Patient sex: F
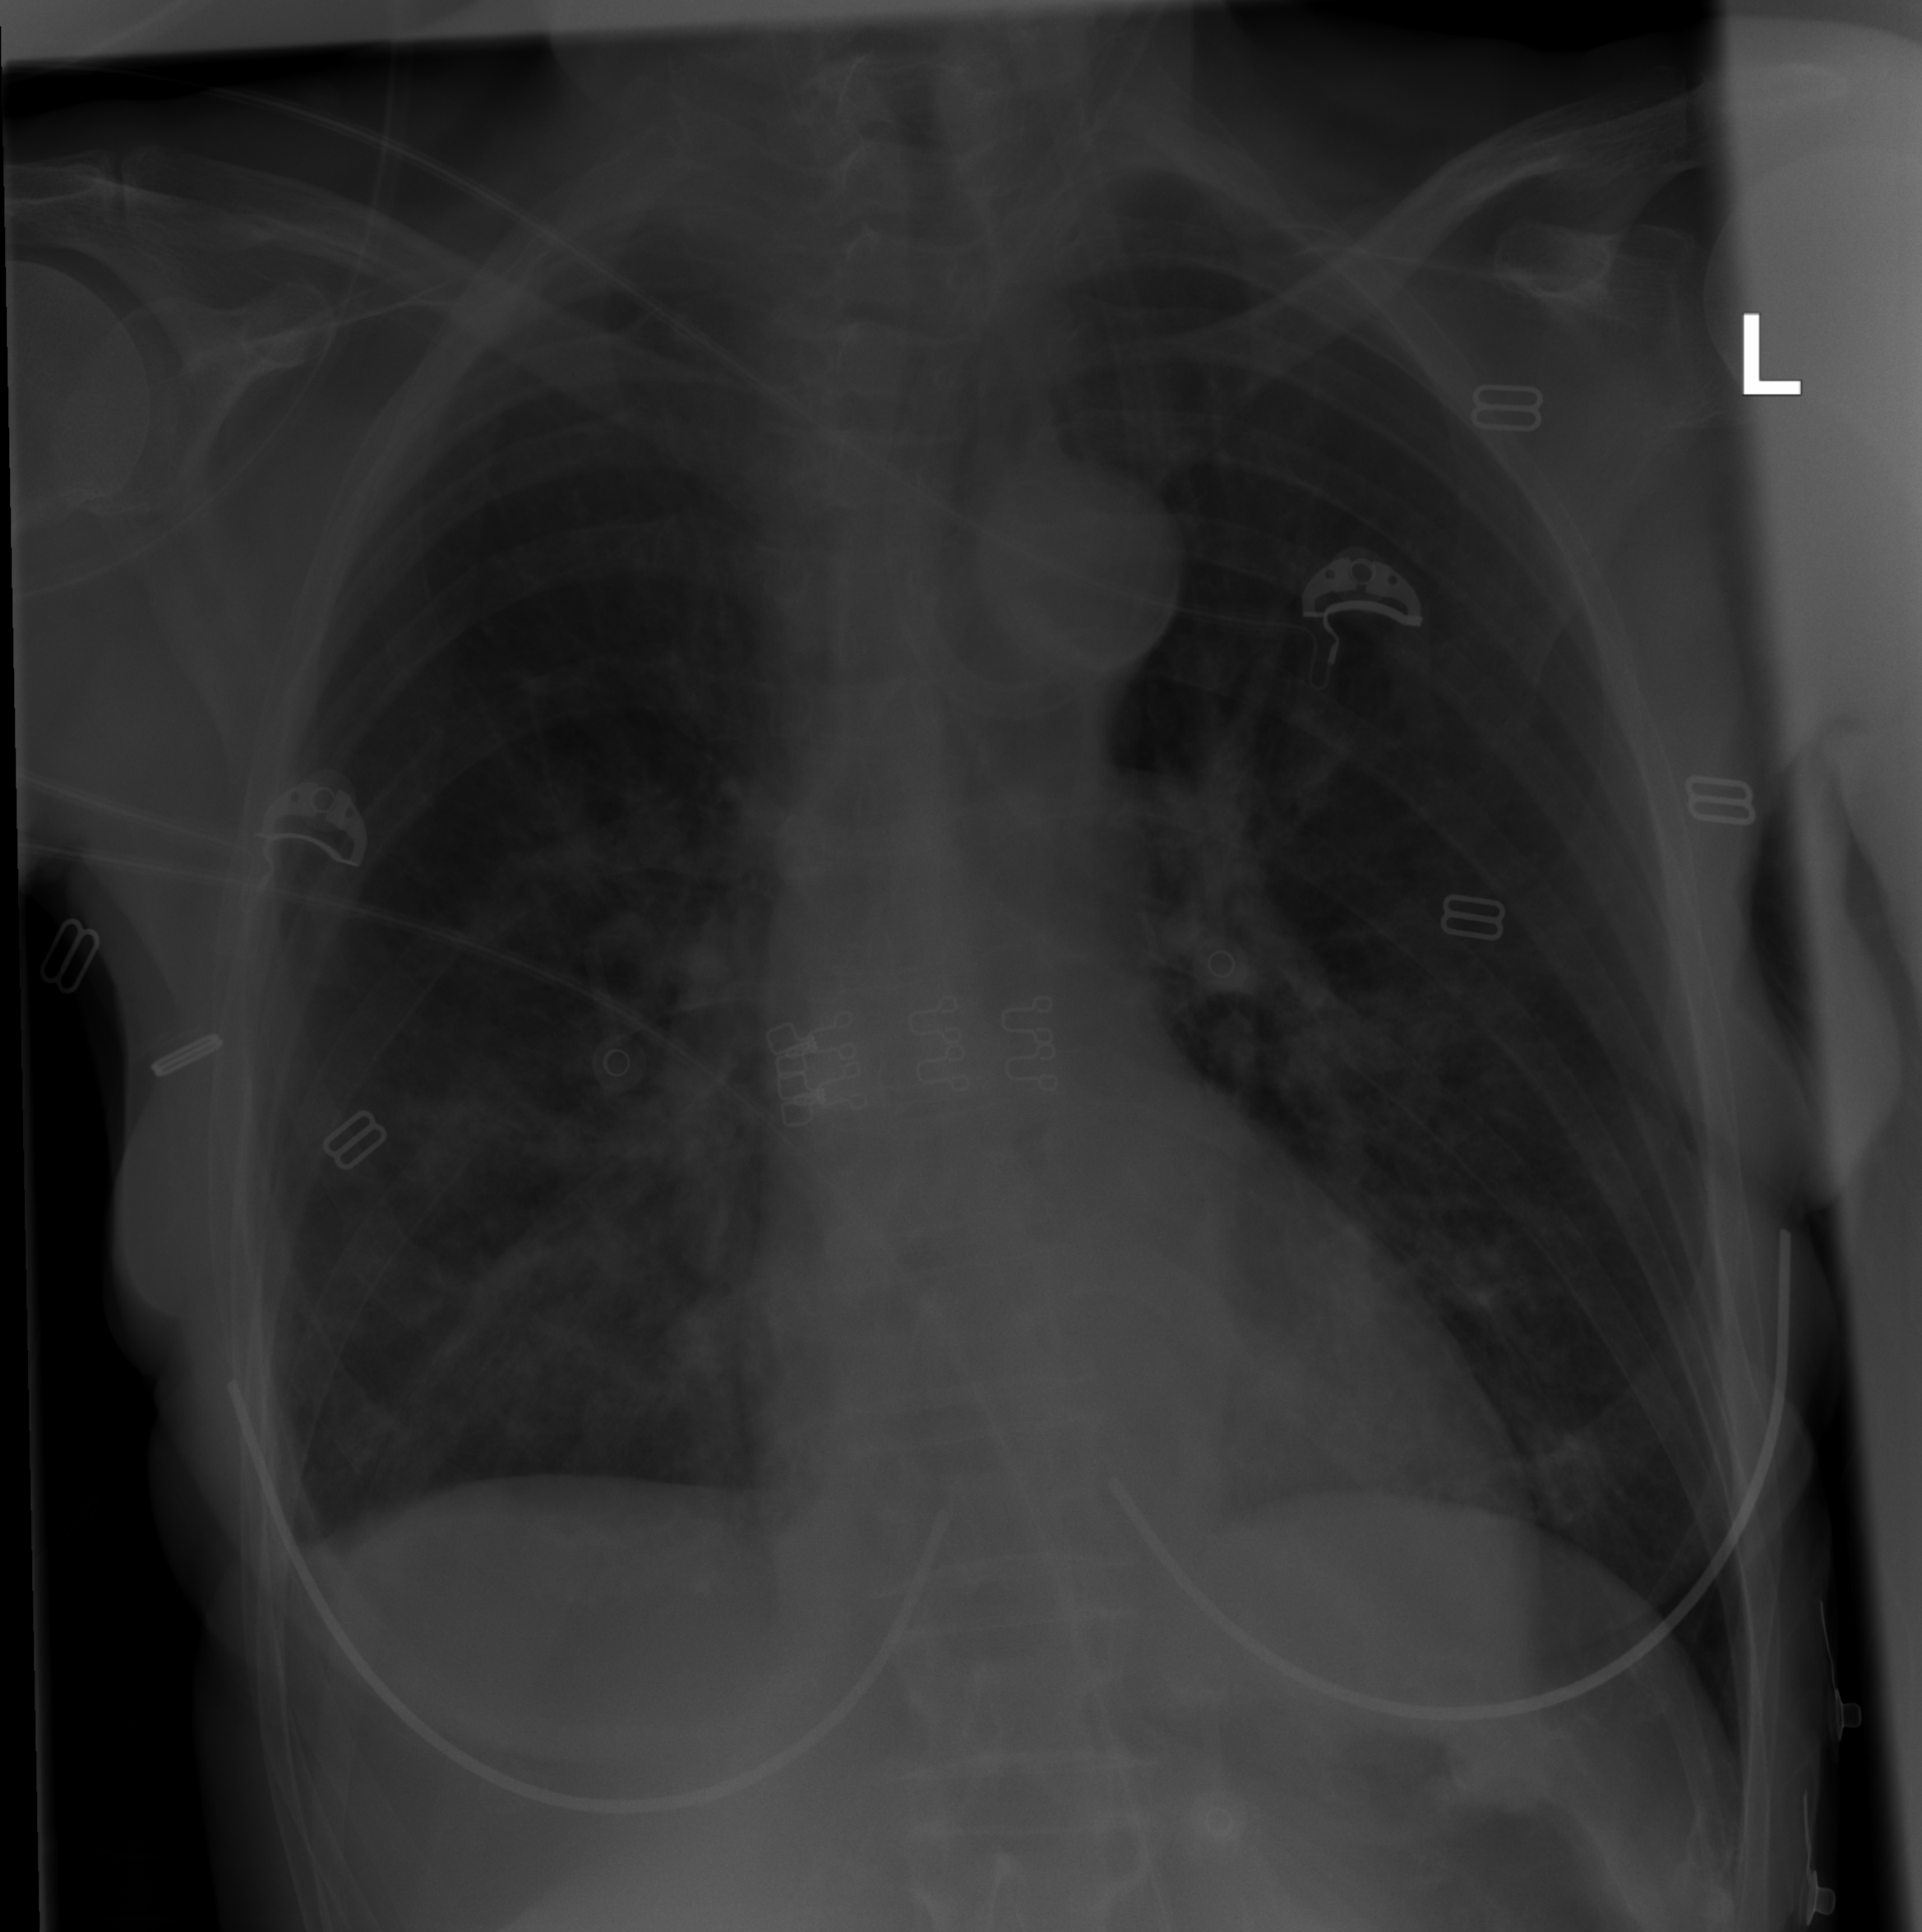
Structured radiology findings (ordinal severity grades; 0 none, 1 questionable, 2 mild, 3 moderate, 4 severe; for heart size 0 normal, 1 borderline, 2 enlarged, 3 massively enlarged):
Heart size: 0
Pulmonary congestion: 0
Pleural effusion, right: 0
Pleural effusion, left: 0
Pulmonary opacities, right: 2
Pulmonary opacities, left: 1
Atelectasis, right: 0
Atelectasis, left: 0